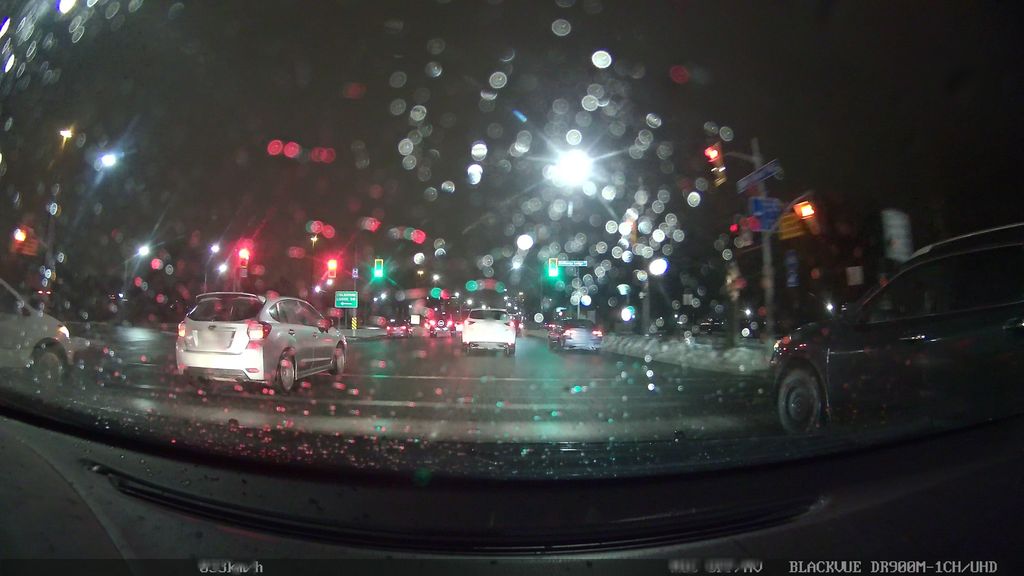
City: toronto